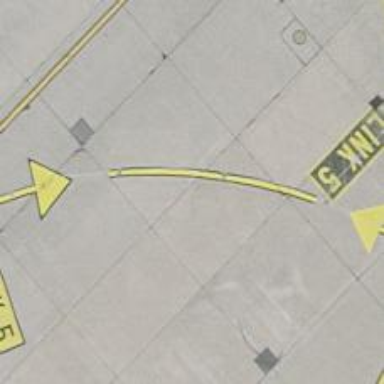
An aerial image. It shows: View of taxiway at the airport.